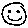
Label: smiley face